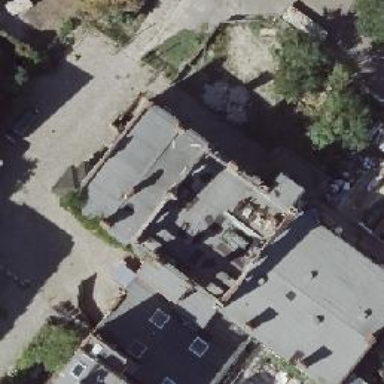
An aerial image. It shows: Nightclub.